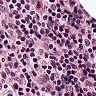
Metastatic tissue present: no